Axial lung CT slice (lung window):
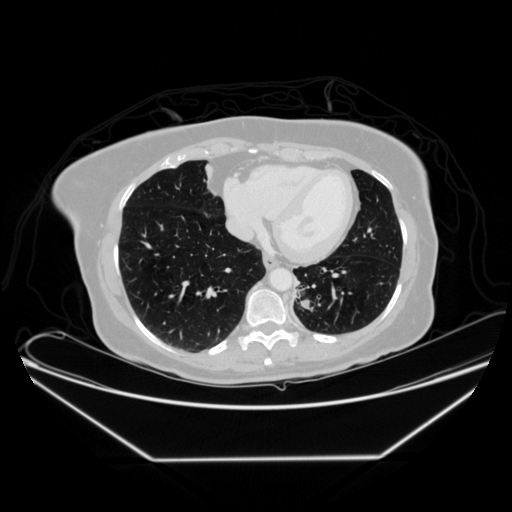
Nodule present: yes
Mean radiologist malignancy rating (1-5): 3.25